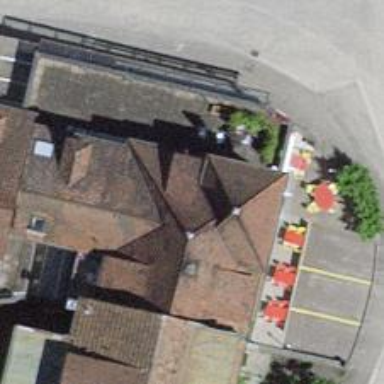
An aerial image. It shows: Restaurant.